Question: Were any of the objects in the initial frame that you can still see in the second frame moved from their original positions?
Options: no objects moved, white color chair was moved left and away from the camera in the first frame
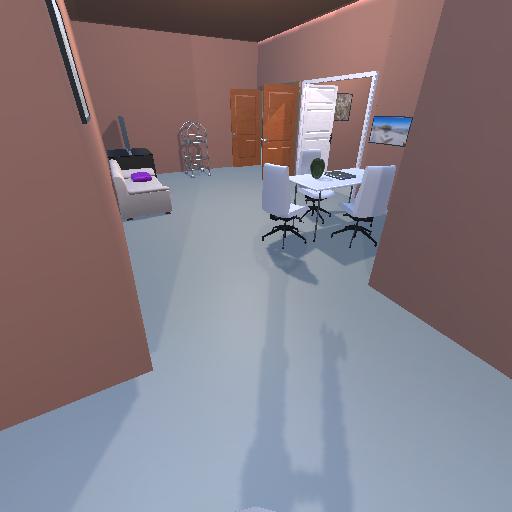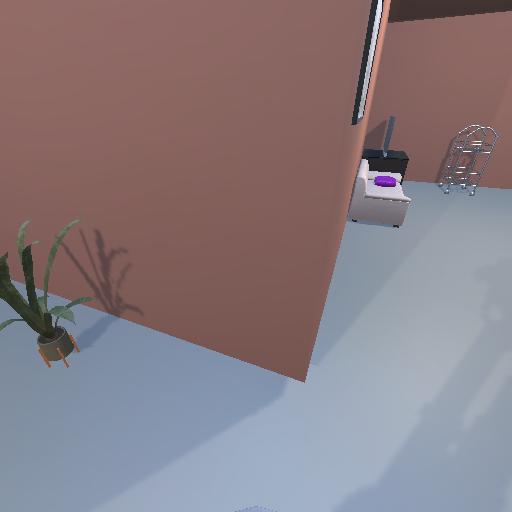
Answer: no objects moved